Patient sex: F
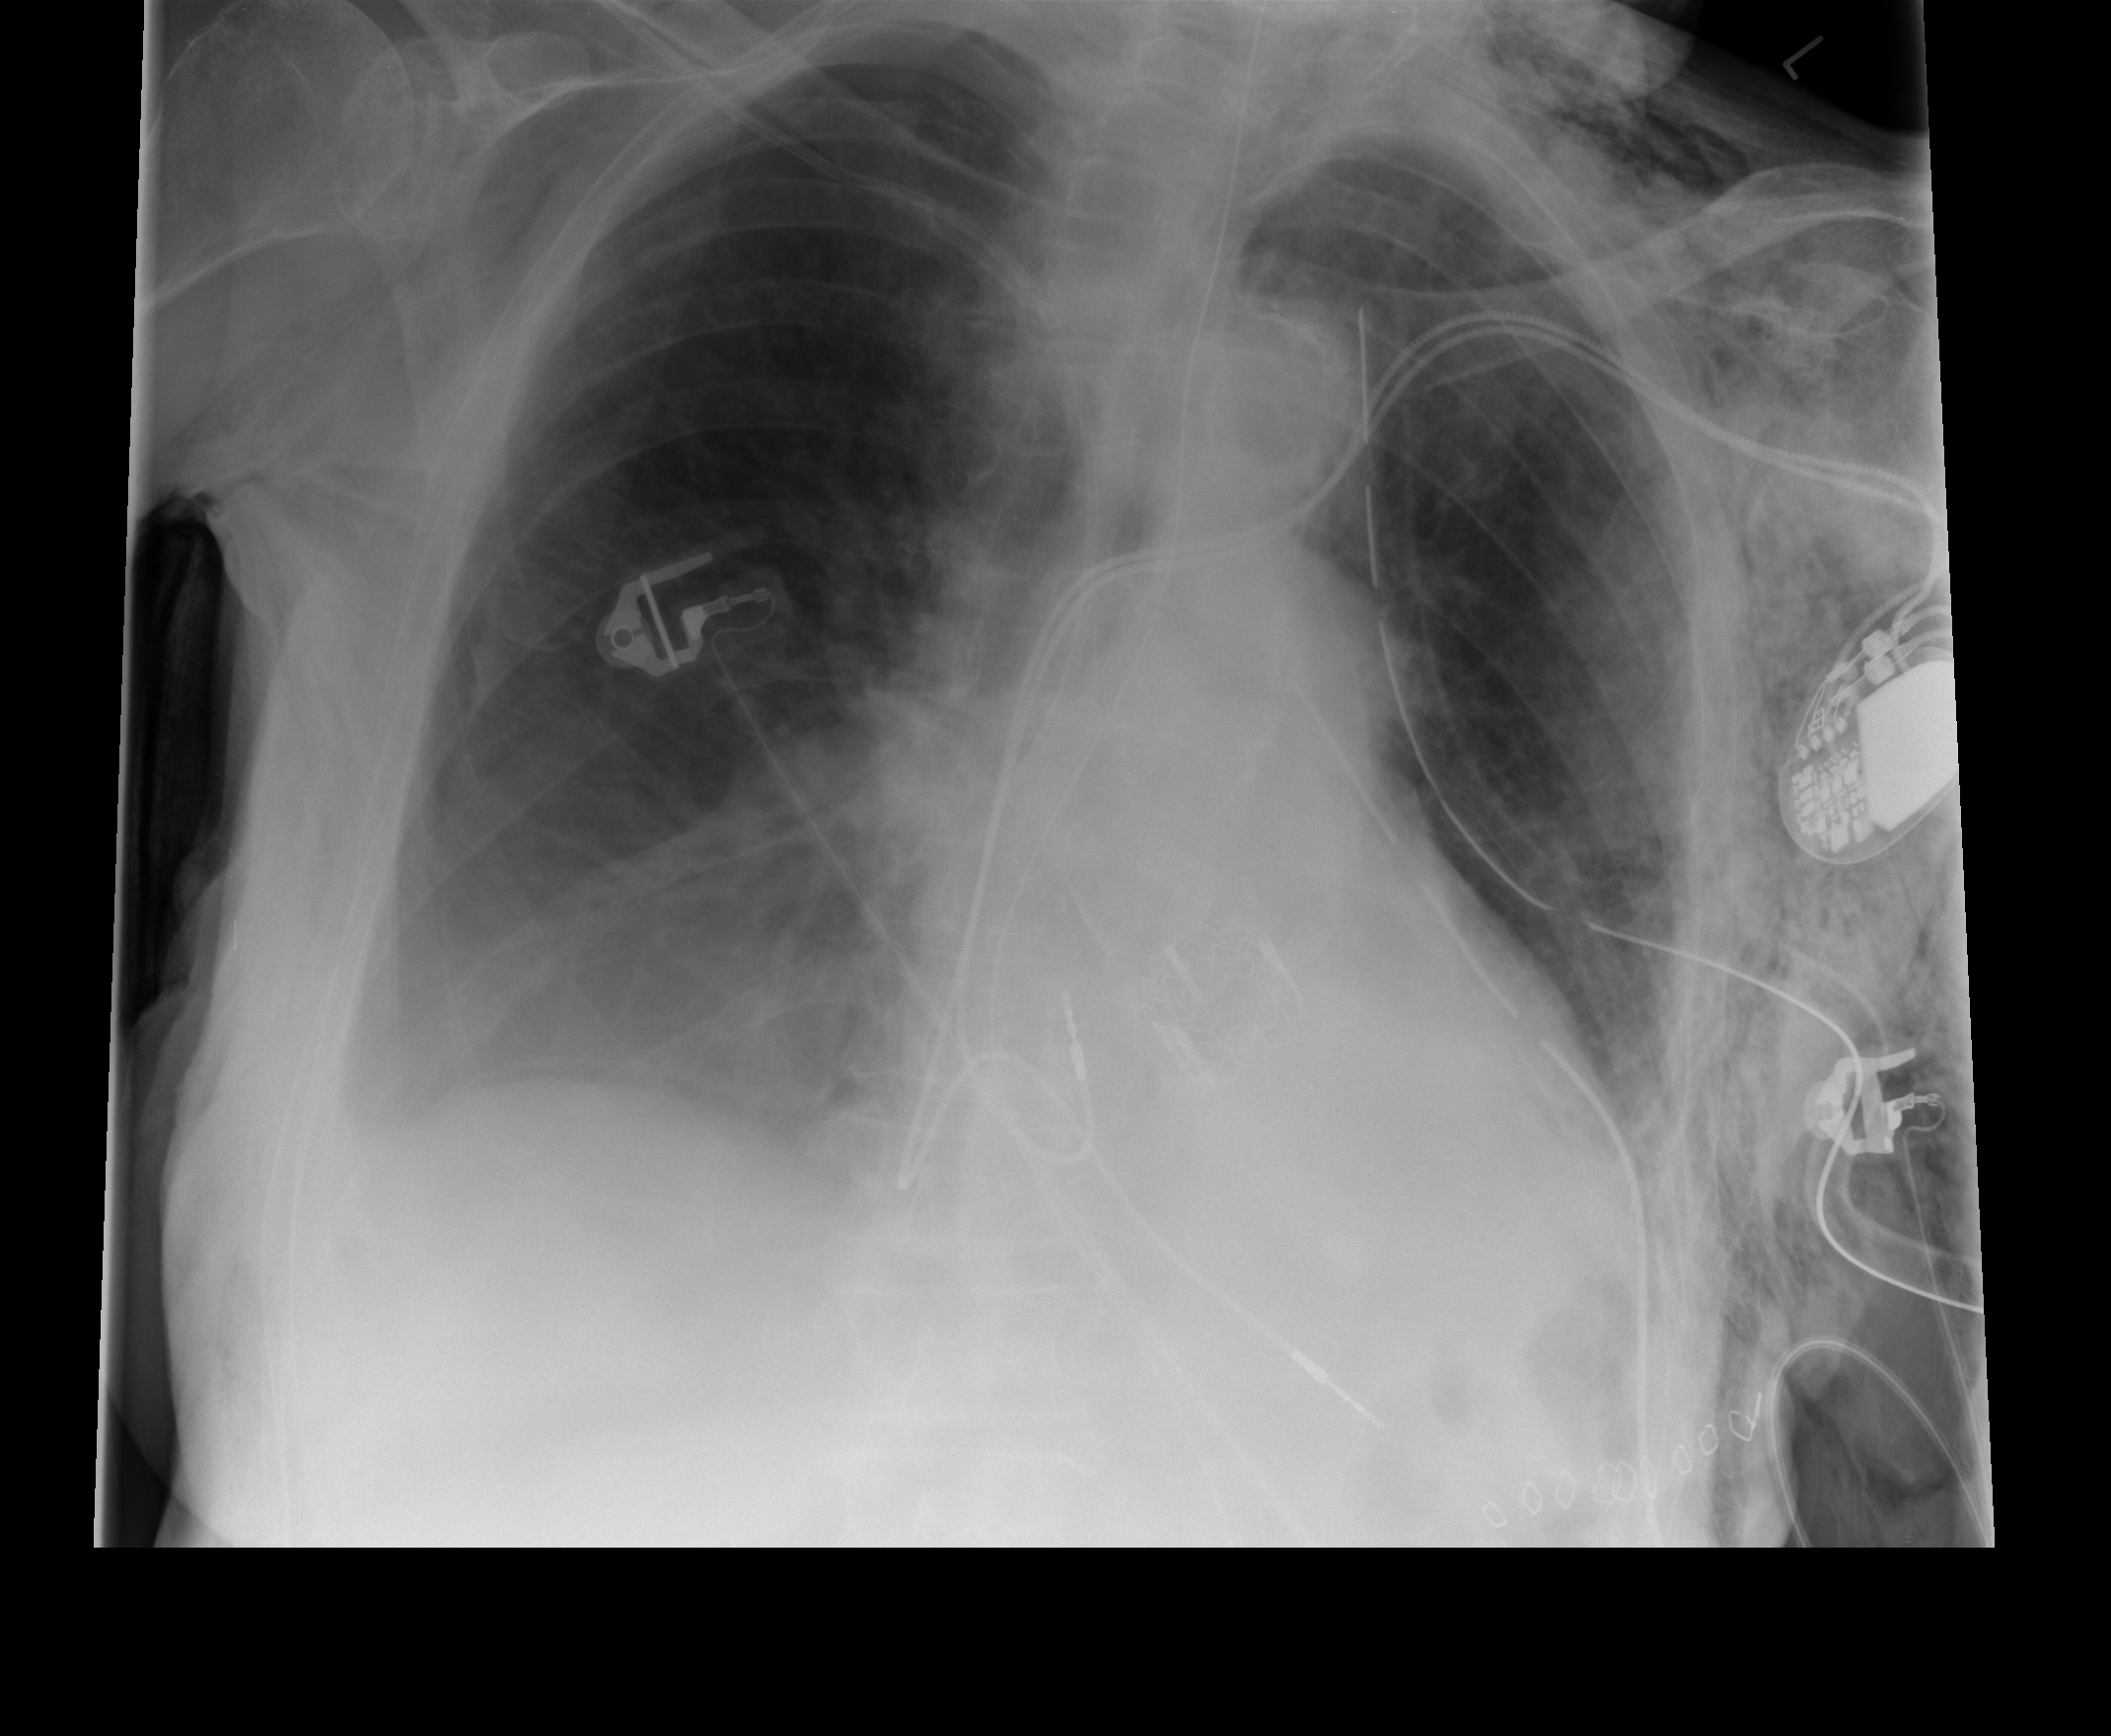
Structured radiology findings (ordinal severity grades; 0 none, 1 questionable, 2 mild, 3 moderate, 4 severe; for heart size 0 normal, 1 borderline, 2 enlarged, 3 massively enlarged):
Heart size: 0
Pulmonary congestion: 0
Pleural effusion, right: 1
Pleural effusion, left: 0
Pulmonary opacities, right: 0
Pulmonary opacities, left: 0
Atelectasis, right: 0
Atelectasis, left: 1